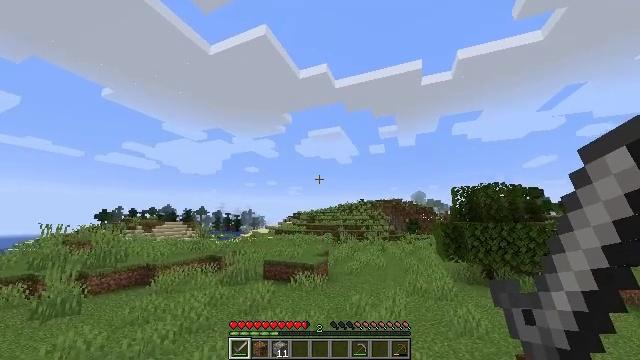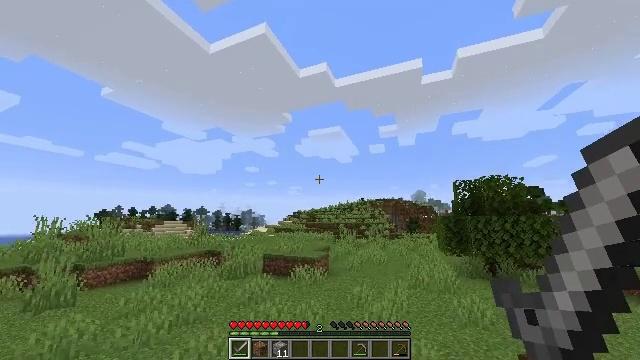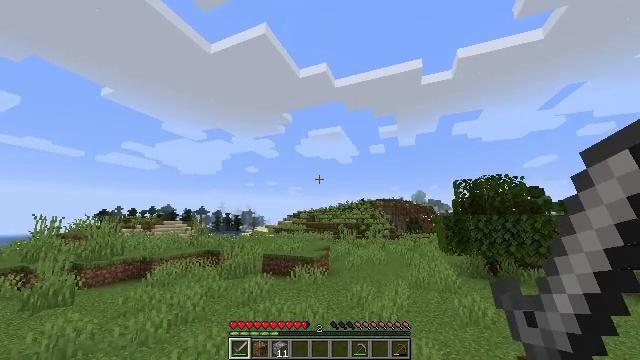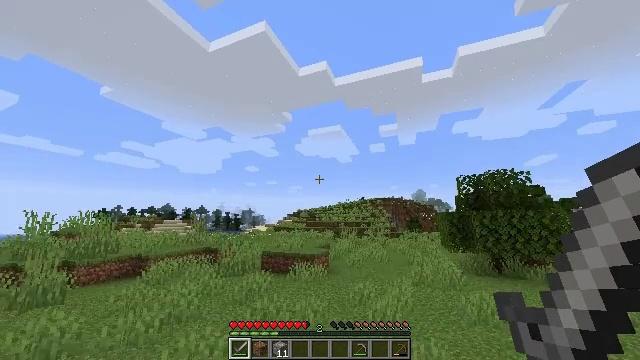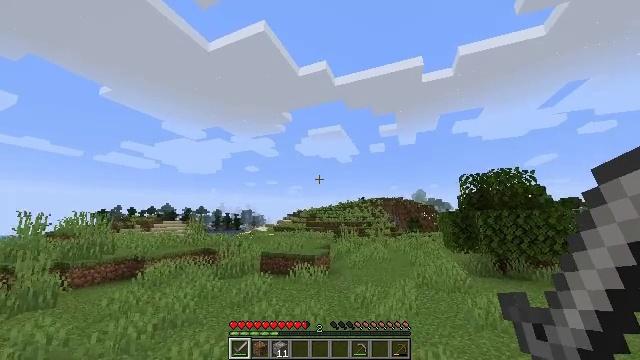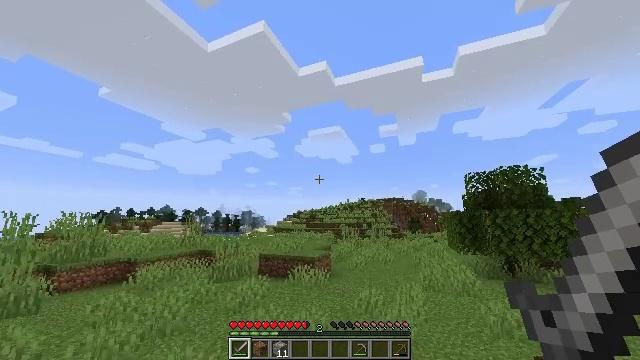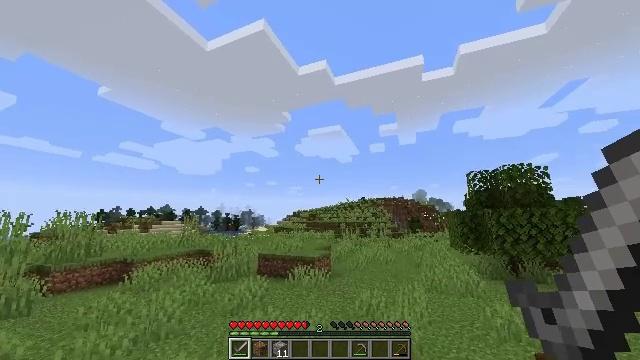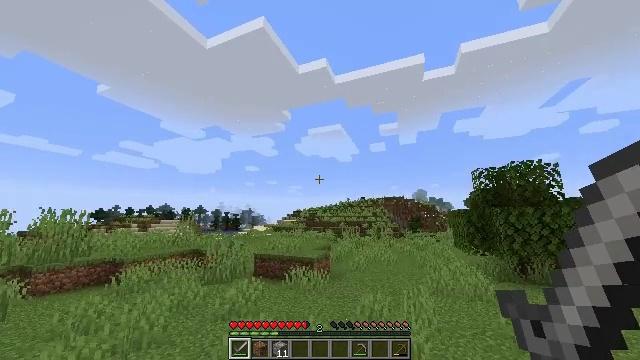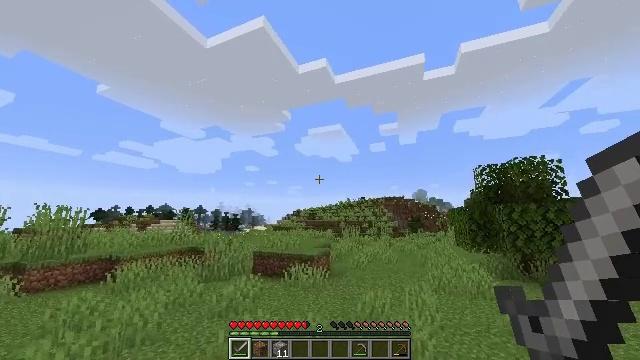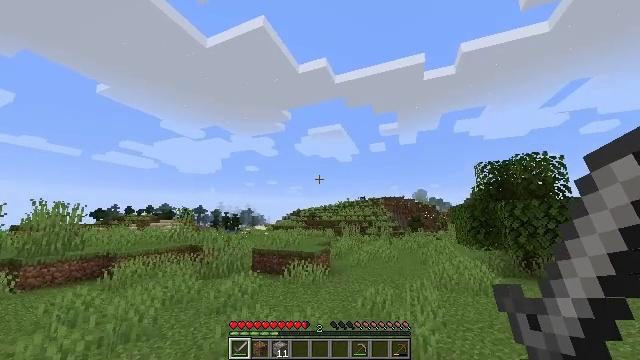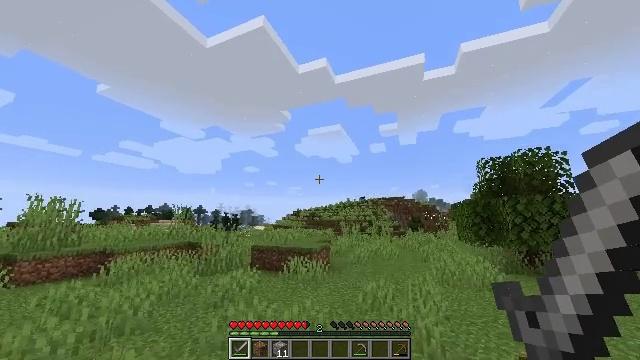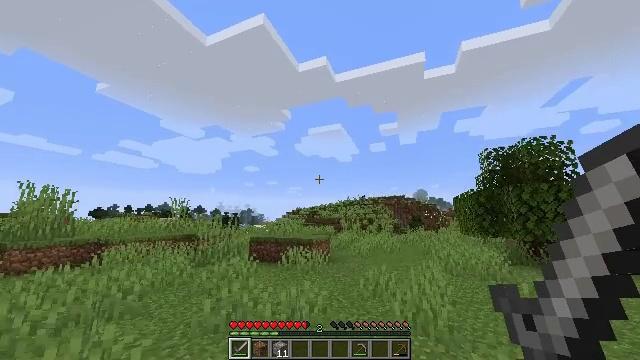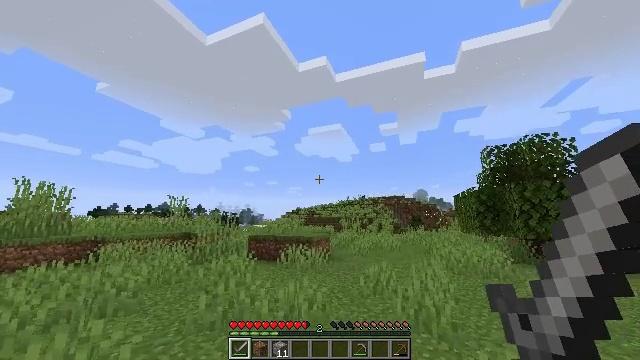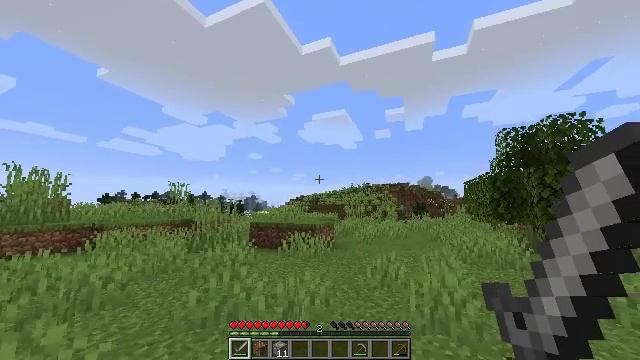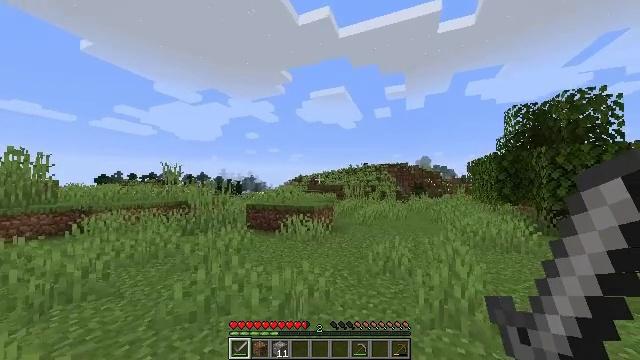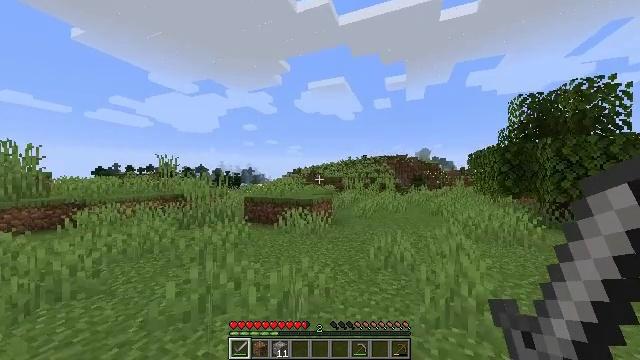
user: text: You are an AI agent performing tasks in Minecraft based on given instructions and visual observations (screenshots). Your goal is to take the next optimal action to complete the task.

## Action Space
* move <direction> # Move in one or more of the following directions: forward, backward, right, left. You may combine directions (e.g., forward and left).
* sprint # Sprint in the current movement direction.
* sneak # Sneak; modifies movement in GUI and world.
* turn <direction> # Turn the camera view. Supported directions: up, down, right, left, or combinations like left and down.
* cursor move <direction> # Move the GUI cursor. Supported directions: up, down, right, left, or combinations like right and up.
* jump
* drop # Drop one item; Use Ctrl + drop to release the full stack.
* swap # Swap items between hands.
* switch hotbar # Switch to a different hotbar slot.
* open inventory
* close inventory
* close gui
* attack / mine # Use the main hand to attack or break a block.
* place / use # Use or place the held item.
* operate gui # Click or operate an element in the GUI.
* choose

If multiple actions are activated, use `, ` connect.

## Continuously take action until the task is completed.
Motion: motion action
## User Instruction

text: Attack the white bed to collect it.
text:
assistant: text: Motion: move forward
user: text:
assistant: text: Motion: move forward
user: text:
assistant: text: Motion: move forward
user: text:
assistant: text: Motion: move forward
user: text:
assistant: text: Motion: move forward
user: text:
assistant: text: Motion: move forward
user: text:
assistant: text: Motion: move forward
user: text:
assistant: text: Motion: move forward
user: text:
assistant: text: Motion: move forward
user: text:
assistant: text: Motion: move forward
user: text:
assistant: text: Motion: move forward
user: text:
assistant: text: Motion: move forward
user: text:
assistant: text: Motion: move forward, turn left and down
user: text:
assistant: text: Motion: move forward, turn down
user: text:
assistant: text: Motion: move forward, turn down
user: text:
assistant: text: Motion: move forward, turn down
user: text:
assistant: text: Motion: move forward, turn down
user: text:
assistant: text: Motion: move forward, turn down
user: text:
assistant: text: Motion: move forward, turn down
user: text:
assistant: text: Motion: move forward, turn down
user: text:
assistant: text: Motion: move forward, turn down
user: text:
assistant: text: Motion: move forward, turn down
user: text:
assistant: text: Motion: move forward
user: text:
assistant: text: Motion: move forward
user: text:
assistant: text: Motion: move forward
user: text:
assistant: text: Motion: move forward
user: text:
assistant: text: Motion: move forward
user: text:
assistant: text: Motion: move forward
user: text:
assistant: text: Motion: move forward
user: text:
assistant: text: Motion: move forward